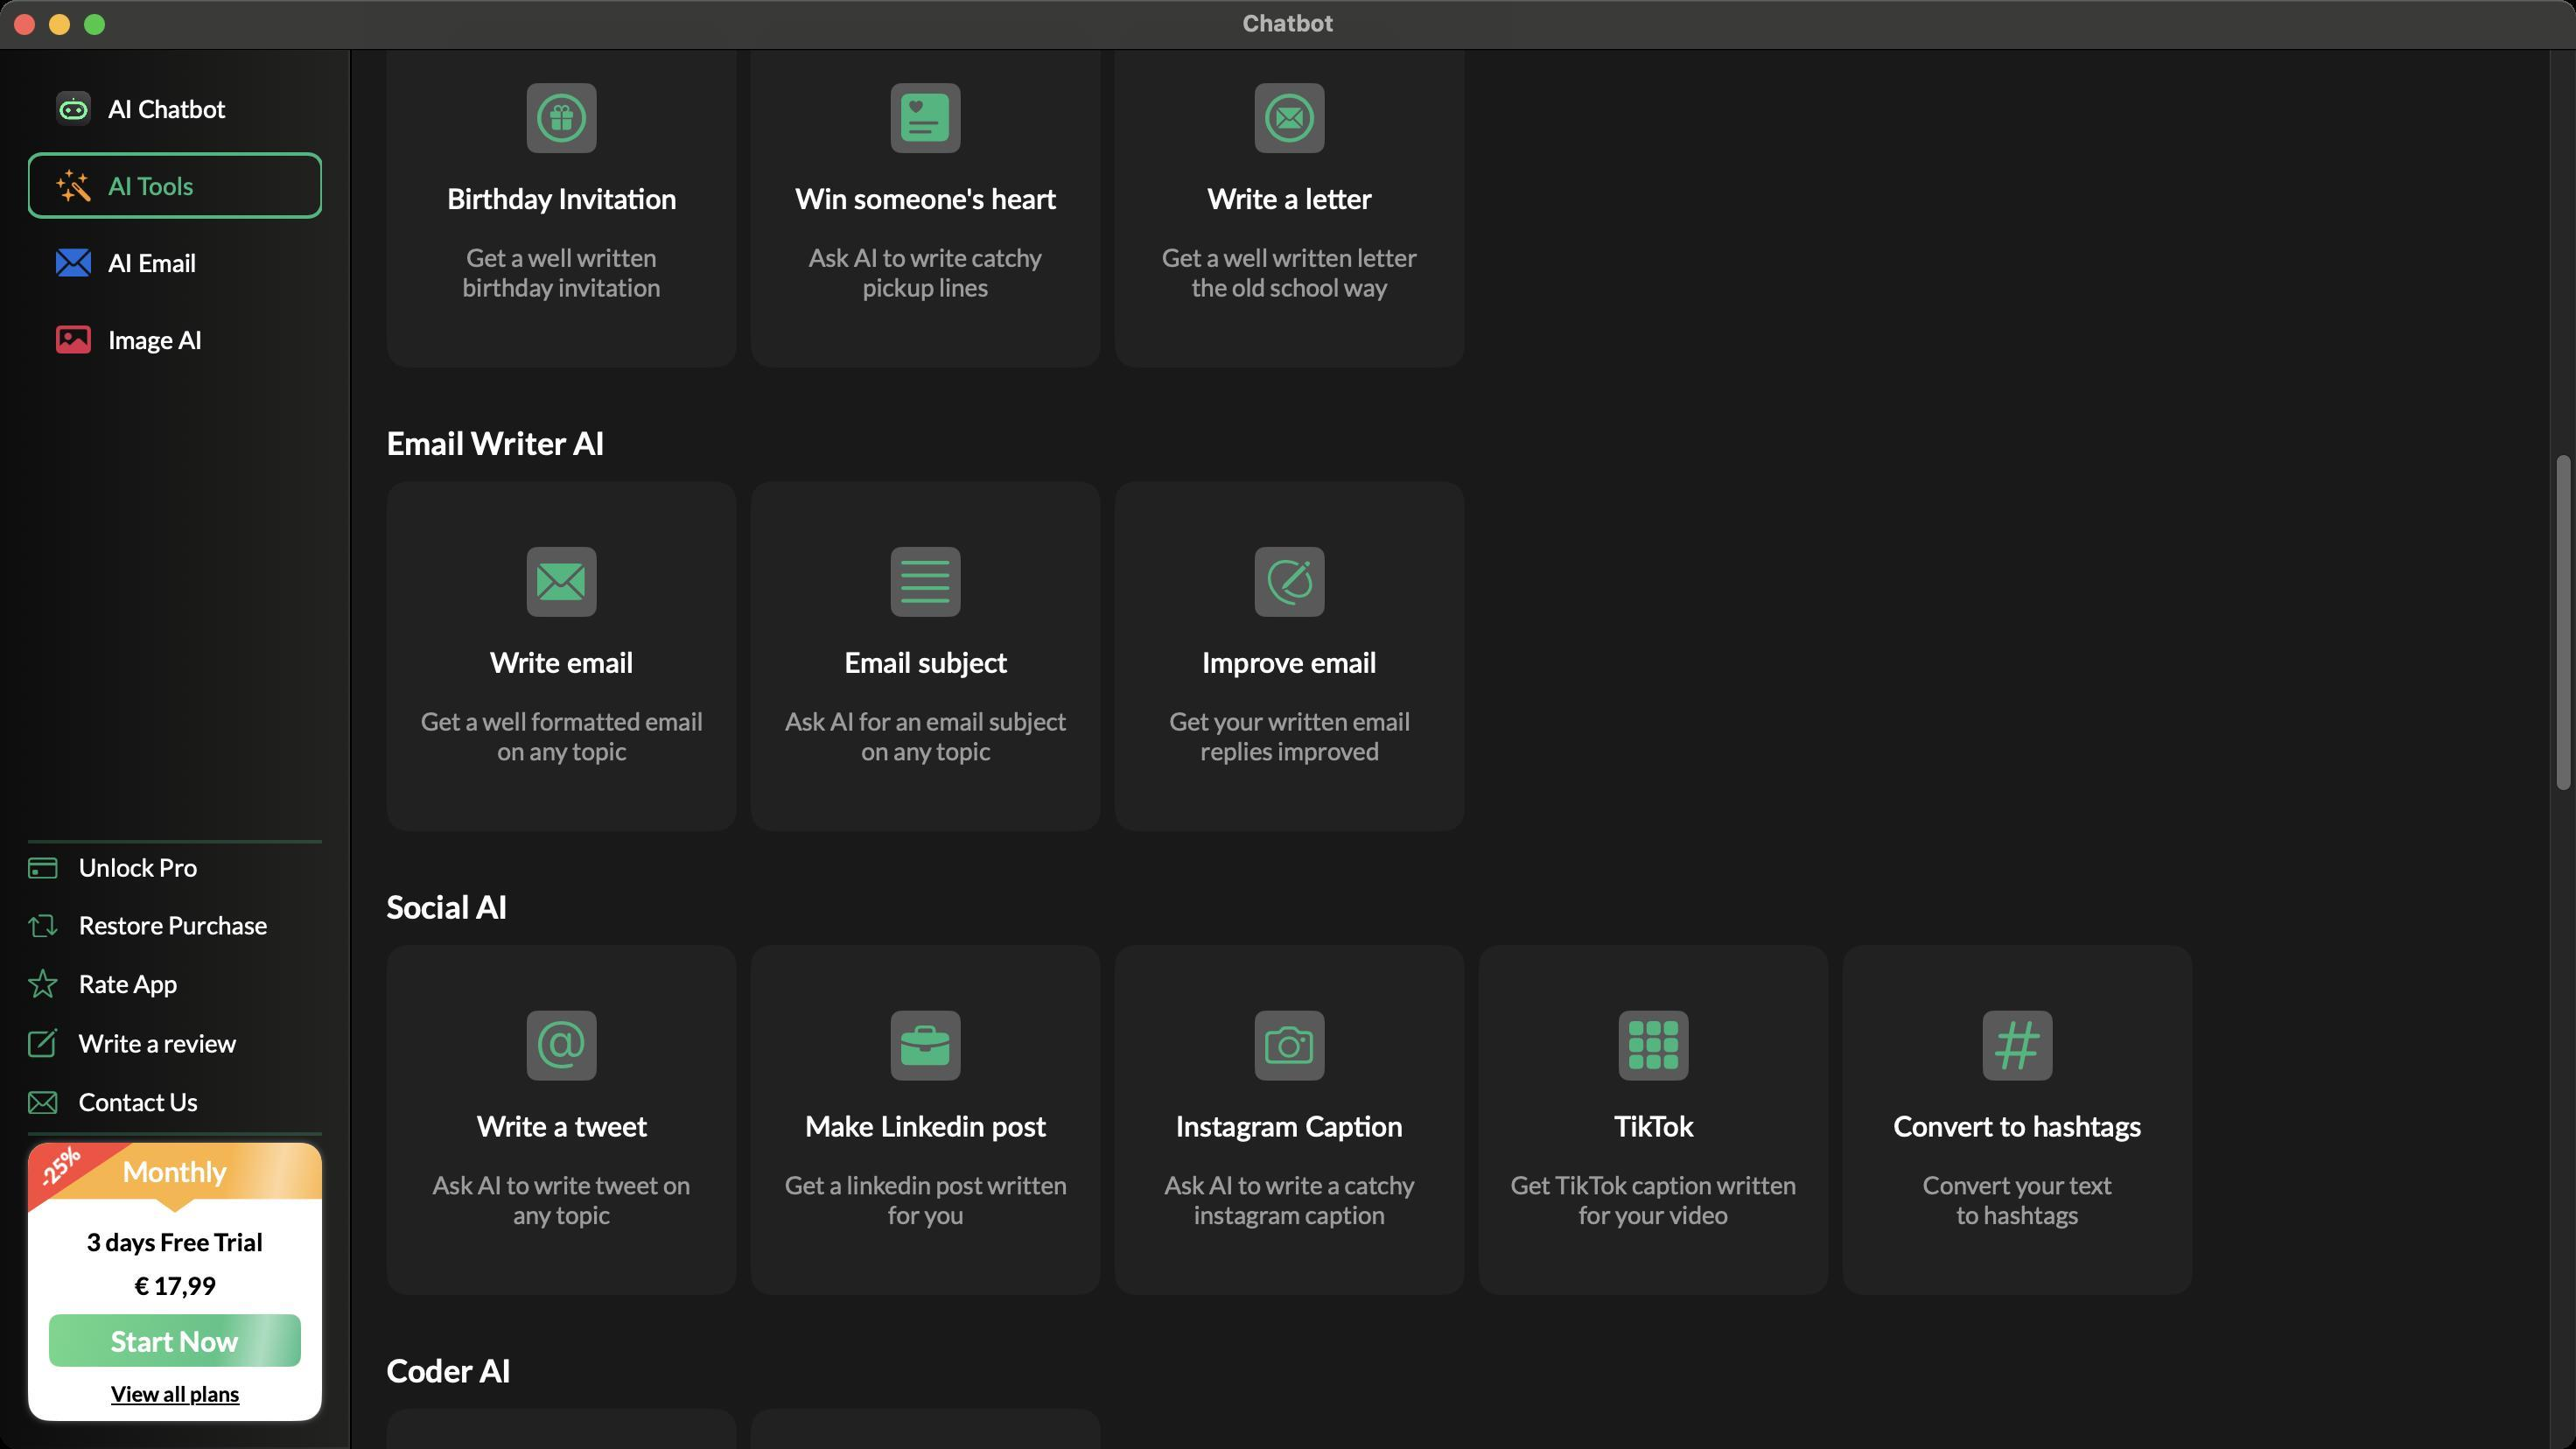
Accessibility tree:
{"name": "Chatbot", "role": "AXWindow", "description": null, "role_description": "standard window", "value": null, "position": "174.00;74.00", "size": "1472;828", "children": [{"name": null, "role": "AXSplitGroup", "description": null, "role_description": "split group", "value": null, "position": "0.00;28.00", "size": "1472;800", "children": [{"name": null, "role": "AXScrollArea", "description": null, "role_description": "scroll area", "value": null, "position": "0.00;28.00", "size": "200;800", "children": [{"name": null, "role": "AXTable", "description": null, "role_description": "table", "value": null, "position": "1.00;29.00", "size": "198;798", "children": [{"name": null, "role": "AXColumn", "description": null, "role_description": "column", "value": null, "position": "1.00;29.00", "size": "198;798", "children": []}]}]}, {"name": null, "role": "AXGroup", "description": null, "role_description": "group", "value": null, "position": "0.00;28.00", "size": "200;800", "children": [{"name": null, "role": "AXScrollArea", "description": null, "role_description": "scroll area", "value": null, "position": "16.00;44.00", "size": "168;428", "children": [{"name": null, "role": "AXImage", "description": "appiconsmall", "role_description": "image", "value": null, "position": "32.00;52.00", "size": "20;20", "children": []}, {"name": null, "role": "AXStaticText", "description": null, "role_description": "text", "value": "AI Chatbot", "position": "62.00;53.50", "size": "67;17", "children": []}, {"name": null, "role": "AXImage", "description": "aitools", "role_description": "image", "value": null, "position": "32.00;96.50", "size": "20;19", "children": []}, {"name": null, "role": "AXStaticText", "description": null, "role_description": "text", "value": "AI Tools", "position": "62.00;97.50", "size": "49;17", "children": []}, {"name": null, "role": "AXImage", "description": "aiemail", "role_description": "image", "value": null, "position": "32.00;142.00", "size": "20;16", "children": []}, {"name": null, "role": "AXStaticText", "description": null, "role_description": "text", "value": "AI Email", "position": "62.00;141.50", "size": "50;17", "children": []}, {"name": null, "role": "AXImage", "description": "imageai", "role_description": "image", "value": null, "position": "32.00;186.00", "size": "20;16", "children": []}, {"name": null, "role": "AXStaticText", "description": null, "role_description": "text", "value": "Image AI", "position": "62.00;185.50", "size": "54;17", "children": []}]}, {"name": null, "role": "AXImage", "description": "unlock", "role_description": "image", "value": null, "position": "16.00;489.50", "size": "17;12", "children": []}, {"name": null, "role": "AXStaticText", "description": null, "role_description": "text", "value": "Unlock Pro", "position": "45.00;487.16", "size": "68;17", "children": []}, {"name": null, "role": "AXImage", "description": "restore", "role_description": "image", "value": null, "position": "16.00;522.00", "size": "17;14", "children": []}, {"name": null, "role": "AXStaticText", "description": null, "role_description": "text", "value": "Restore Purchase", "position": "45.00;520.16", "size": "108;17", "children": []}, {"name": null, "role": "AXImage", "description": "star", "role_description": "image", "value": null, "position": "16.00;553.00", "size": "17;18", "children": []}, {"name": null, "role": "AXStaticText", "description": null, "role_description": "text", "value": "Rate App", "position": "45.00;553.49", "size": "56;17", "children": []}, {"name": null, "role": "AXImage", "description": "write review", "role_description": "image", "value": null, "position": "16.00;587.00", "size": "17;18", "children": []}, {"name": null, "role": "AXStaticText", "description": null, "role_description": "text", "value": "Write a review", "position": "45.00;587.50", "size": "90;17", "children": []}, {"name": null, "role": "AXImage", "description": "mail envelope", "role_description": "image", "value": null, "position": "16.00;623.00", "size": "17;14", "children": []}, {"name": null, "role": "AXStaticText", "description": null, "role_description": "text", "value": "Contact Us", "position": "45.00;621.18", "size": "68;17", "children": []}, {"name": null, "role": "AXStaticText", "description": null, "role_description": "text", "value": "-25%", "position": "18.80;651.80", "size": "30;30", "children": []}, {"name": null, "role": "AXStaticText", "description": null, "role_description": "text", "value": "Monthly", "position": "70.00;659.50", "size": "60;19", "children": []}, {"name": null, "role": "AXStaticText", "description": null, "role_description": "text", "value": "3 days Free Trial", "position": "49.50;701.00", "size": "101;17", "children": []}, {"name": null, "role": "AXStaticText", "description": null, "role_description": "text", "value": "€ 17,99", "position": "76.75;726.00", "size": "46;17", "children": []}, {"name": null, "role": "AXStaticText", "description": null, "role_description": "text", "value": "Start Now", "position": "63.50;756.50", "size": "73;19", "children": []}, {"name": null, "role": "AXStaticText", "description": null, "role_description": "text", "value": "View all plans", "position": "63.25;789.00", "size": "74;15", "children": []}]}, {"name": null, "role": "AXSplitter", "description": null, "role_description": "splitter", "value": 200.0, "position": "200.00;28.00", "size": "1;800", "children": []}, {"name": null, "role": "AXGroup", "description": null, "role_description": "group", "value": null, "position": "201.00;28.00", "size": "1271;800", "children": [{"name": null, "role": "AXScrollArea", "description": null, "role_description": "scroll area", "value": null, "position": "201.00;28.00", "size": "1271;800", "children": [{"name": null, "role": "AXImage", "description": "arrow.left", "role_description": "image", "value": null, "position": "221.00;-871.50", "size": "16;13", "children": []}, {"name": null, "role": "AXStaticText", "description": null, "role_description": "text", "value": "AI Tools", "position": "794.25;-879.50", "size": "86;29", "children": []}, {"name": null, "role": "AXStaticText", "description": null, "role_description": "text", "value": "Content Writer AI", "position": "221.00;-818.50", "size": "147;22", "children": []}, {"name": null, "role": "AXScrollArea", "description": null, "role_description": "scroll area", "value": null, "position": "221.00;-785.50", "size": "1216;200", "children": [{"name": null, "role": "AXImage", "description": "doc.text", "role_description": "image", "value": null, "position": "310.00;-742.00", "size": "22;28", "children": []}, {"name": null, "role": "AXImage", "description": "doc.plaintext.fill", "role_description": "image", "value": null, "position": "518.00;-742.00", "size": "22;28", "children": []}, {"name": null, "role": "AXImage", "description": "pencil.and.outline", "role_description": "image", "value": null, "position": "723.00;-741.50", "size": "28;27", "children": []}, {"name": null, "role": "AXStaticText", "description": null, "role_description": "text", "value": "Write a paragraph", "position": "257.25;-692.00", "size": "128;19", "children": []}, {"name": null, "role": "AXStaticText", "description": null, "role_description": "text", "value": "Summarise Text", "position": "473.25;-692.00", "size": "112;19", "children": []}, {"name": null, "role": "AXStaticText", "description": null, "role_description": "text", "value": "Improve Text Content", "position": "660.50;-692.00", "size": "153;19", "children": []}, {"name": null, "role": "AXStaticText", "description": null, "role_description": "text", "value": "Get paragraph written using AI", "position": "251.50;-657.00", "size": "139;34", "children": []}, {"name": null, "role": "AXStaticText", "description": null, "role_description": "text", "value": "Use AI to summarise text for you", "position": "451.50;-657.00", "size": "155;34", "children": []}, {"name": null, "role": "AXStaticText", "description": null, "role_description": "text", "value": "Get your content improved and well written", "position": "653.00;-657.00", "size": "168;34", "children": []}]}, {"name": null, "role": "AXStaticText", "description": null, "role_description": "text", "value": "Creator AI", "position": "221.00;-553.41", "size": "85;22", "children": []}, {"name": null, "role": "AXScrollArea", "description": null, "role_description": "scroll area", "value": null, "position": "221.00;-520.50", "size": "1216;200", "children": [{"name": null, "role": "AXImage", "description": "music.note.list", "role_description": "image", "value": null, "position": "307.00;-477.00", "size": "28;28", "children": []}, {"name": null, "role": "AXImage", "description": "text.book.closed.fill", "role_description": "image", "value": null, "position": "518.00;-477.00", "size": "22;28", "children": []}, {"name": null, "role": "AXImage", "description": "book.closed.fill", "role_description": "image", "value": null, "position": "726.00;-477.00", "size": "22;28", "children": []}, {"name": null, "role": "AXImage", "description": "film.fill", "role_description": "image", "value": null, "position": "931.00;-474.00", "size": "28;22", "children": []}, {"name": null, "role": "AXImage", "description": "square.on.square", "role_description": "image", "value": null, "position": "1139.00;-485.50", "size": "28;28", "children": []}, {"name": null, "role": "AXImage", "description": "rectangle.stack.fill", "role_description": "image", "value": null, "position": "1347.50;-468.50", "size": "27;28", "children": []}, {"name": null, "role": "AXStaticText", "description": null, "role_description": "text", "value": "Write Lyrics", "position": "279.00;-427.00", "size": "84;19", "children": []}, {"name": null, "role": "AXStaticText", "description": null, "role_description": "text", "value": "Write a poem", "position": "480.75;-427.00", "size": "96;19", "children": []}, {"name": null, "role": "AXStaticText", "description": null, "role_description": "text", "value": "Write a story", "position": "690.75;-427.00", "size": "92;19", "children": []}, {"name": null, "role": "AXStaticText", "description": null, "role_description": "text", "value": "Short Movie", "position": "901.50;-427.00", "size": "87;19", "children": []}, {"name": null, "role": "AXStaticText", "description": null, "role_description": "text", "value": "Write a screenplay", "position": "1087.25;-435.50", "size": "132;19", "children": []}, {"name": null, "role": "AXStaticText", "description": null, "role_description": "text", "value": "Write web series", "position": "1301.50;-418.50", "size": "119;19", "children": []}, {"name": null, "role": "AXStaticText", "description": null, "role_description": "text", "value": "Ask AI to write lyrics for any genre", "position": "246.25;-392.00", "size": "150;34", "children": []}, {"name": null, "role": "AXStaticText", "description": null, "role_description": "text", "value": "Get a poem written on any topic and genre", "position": "447.25;-392.00", "size": "164;34", "children": []}, {"name": null, "role": "AXStaticText", "description": null, "role_description": "text", "value": "Get well written stories for any genre", "position": "653.50;-392.00", "size": "167;34", "children": []}, {"name": null, "role": "AXStaticText", "description": null, "role_description": "text", "value": "Ask AI to write you a short movie", "position": "880.75;-392.00", "size": "128;34", "children": []}, {"name": null, "role": "AXStaticText", "description": null, "role_description": "text", "value": "Get a well written screenplay for your characters", "position": "1092.50;-400.50", "size": "121;51", "children": []}, {"name": null, "role": "AXStaticText", "description": null, "role_description": "text", "value": "Ask AI to write a web series", "position": "1277.00;-383.50", "size": "168;17", "children": []}]}, {"name": null, "role": "AXStaticText", "description": null, "role_description": "text", "value": "Business AI", "position": "221.00;-288.33", "size": "92;22", "children": []}, {"name": null, "role": "AXScrollArea", "description": null, "role_description": "scroll area", "value": null, "position": "221.00;-255.00", "size": "1216;200", "children": [{"name": null, "role": "AXImage", "description": "megaphone.fill", "role_description": "image", "value": null, "position": "307.00;-211.00", "size": "28;27", "children": []}, {"name": null, "role": "AXImage", "description": "lightbulb.fill", "role_description": "image", "value": null, "position": "521.00;-203.00", "size": "16;28", "children": []}, {"name": null, "role": "AXImage", "description": "text.below.photo.fill", "role_description": "image", "value": null, "position": "725.50;-211.50", "size": "23;28", "children": []}, {"name": null, "role": "AXImage", "description": "person.fill.questionmark", "role_description": "image", "value": null, "position": "931.00;-209.50", "size": "28;24", "children": []}, {"name": null, "role": "AXImage", "description": "network", "role_description": "image", "value": null, "position": "1139.00;-211.50", "size": "28;28", "children": []}, {"name": null, "role": "AXImage", "description": "envelope.circle.fill", "role_description": "image", "value": null, "position": "1347.00;-211.50", "size": "28;28", "children": []}, {"name": null, "role": "AXStaticText", "description": null, "role_description": "text", "value": "Promote a product", "position": "254.75;-161.50", "size": "132;19", "children": []}, {"name": null, "role": "AXStaticText", "description": null, "role_description": "text", "value": "Startup Ideas", "position": "482.50;-153.00", "size": "93;19", "children": []}, {"name": null, "role": "AXStaticText", "description": null, "role_description": "text", "value": "Name a product", "position": "680.25;-161.50", "size": "114;19", "children": []}, {"name": null, "role": "AXStaticText", "description": null, "role_description": "text", "value": "Write business bio", "position": "879.50;-161.50", "size": "131;19", "children": []}, {"name": null, "role": "AXStaticText", "description": null, "role_description": "text", "value": "Social media promotion", "position": "1069.75;-161.50", "size": "166;19", "children": []}, {"name": null, "role": "AXStaticText", "description": null, "role_description": "text", "value": "Job opening email", "position": "1297.25;-161.50", "size": "128;19", "children": []}, {"name": null, "role": "AXStaticText", "description": null, "role_description": "text", "value": "Ask AI how to promote your product", "position": "249.50;-126.50", "size": "143;34", "children": []}, {"name": null, "role": "AXStaticText", "description": null, "role_description": "text", "value": "Get startup ideas from AI", "position": "452.00;-118.00", "size": "154;17", "children": []}, {"name": null, "role": "AXStaticText", "description": null, "role_description": "text", "value": "Give specifications and get a product name", "position": "654.50;-126.50", "size": "165;34", "children": []}, {"name": null, "role": "AXStaticText", "description": null, "role_description": "text", "value": "Ask AI to write a business bio for you", "position": "865.75;-126.50", "size": "158;34", "children": []}, {"name": null, "role": "AXStaticText", "description": null, "role_description": "text", "value": "Get help promoting your product on social media", "position": "1076.75;-126.50", "size": "152;34", "children": []}, {"name": null, "role": "AXStaticText", "description": null, "role_description": "text", "value": "Ask AI to write job opening email", "position": "1303.50;-126.50", "size": "115;34", "children": []}]}, {"name": null, "role": "AXStaticText", "description": null, "role_description": "text", "value": "Helper AI", "position": "221.00;-23.24", "size": "78;22", "children": []}, {"name": null, "role": "AXScrollArea", "description": null, "role_description": "scroll area", "value": null, "position": "221.00;10.00", "size": "1216;200", "children": [{"name": null, "role": "AXImage", "description": "gift.circle", "role_description": "image", "value": null, "position": "307.00;53.50", "size": "28;28", "children": []}, {"name": null, "role": "AXImage", "description": "heart.text.square.fill", "role_description": "image", "value": null, "position": "515.00;53.50", "size": "28;28", "children": []}, {"name": null, "role": "AXImage", "description": "envelope.circle", "role_description": "image", "value": null, "position": "723.00;53.50", "size": "28;28", "children": []}, {"name": null, "role": "AXStaticText", "description": null, "role_description": "text", "value": "Birthday Invitation", "position": "255.25;103.50", "size": "132;19", "children": []}, {"name": null, "role": "AXStaticText", "description": null, "role_description": "text", "value": "Win someone's heart", "position": "454.25;103.50", "size": "150;19", "children": []}, {"name": null, "role": "AXStaticText", "description": null, "role_description": "text", "value": "Write a letter", "position": "690.00;103.50", "size": "94;19", "children": []}, {"name": null, "role": "AXStaticText", "description": null, "role_description": "text", "value": "Get a well written birthday invitation", "position": "264.00;138.50", "size": "114;34", "children": []}, {"name": null, "role": "AXStaticText", "description": null, "role_description": "text", "value": "Ask AI to write catchy pickup lines", "position": "461.00;138.50", "size": "136;34", "children": []}, {"name": null, "role": "AXStaticText", "description": null, "role_description": "text", "value": "Get a well written letter the old school way", "position": "662.50;138.50", "size": "149;34", "children": []}]}, {"name": null, "role": "AXStaticText", "description": null, "role_description": "text", "value": "Email Writer AI", "position": "221.00;241.84", "size": "126;22", "children": []}, {"name": null, "role": "AXScrollArea", "description": null, "role_description": "scroll area", "value": null, "position": "221.00;275.00", "size": "1216;200", "children": [{"name": null, "role": "AXImage", "description": "envelope.fill", "role_description": "image", "value": null, "position": "307.00;322.00", "size": "28;21", "children": []}, {"name": null, "role": "AXImage", "description": "text.justify", "role_description": "image", "value": null, "position": "515.00;320.50", "size": "28;24", "children": []}, {"name": null, "role": "AXImage", "description": "pencil.and.outline", "role_description": "image", "value": null, "position": "723.00;319.00", "size": "28;27", "children": []}, {"name": null, "role": "AXStaticText", "description": null, "role_description": "text", "value": "Write email", "position": "280.00;368.50", "size": "82;19", "children": []}, {"name": null, "role": "AXStaticText", "description": null, "role_description": "text", "value": "Email subject", "position": "482.25;368.50", "size": "94;19", "children": []}, {"name": null, "role": "AXStaticText", "description": null, "role_description": "text", "value": "Improve email", "position": "687.00;368.50", "size": "100;19", "children": []}, {"name": null, "role": "AXStaticText", "description": null, "role_description": "text", "value": "Get a well formatted email on any topic", "position": "238.75;403.50", "size": "164;34", "children": []}, {"name": null, "role": "AXStaticText", "description": null, "role_description": "text", "value": "Ask AI for an email subject on any topic", "position": "447.25;403.50", "size": "164;34", "children": []}, {"name": null, "role": "AXStaticText", "description": null, "role_description": "text", "value": "Get your written email replies improved", "position": "666.75;403.50", "size": "140;34", "children": []}]}, {"name": null, "role": "AXStaticText", "description": null, "role_description": "text", "value": "Social AI", "position": "221.00;506.93", "size": "70;22", "children": []}, {"name": null, "role": "AXScrollArea", "description": null, "role_description": "scroll area", "value": null, "position": "221.00;540.00", "size": "1216;200", "children": [{"name": null, "role": "AXImage", "description": "at", "role_description": "image", "value": null, "position": "307.50;583.50", "size": "27;28", "children": []}, {"name": null, "role": "AXImage", "description": "briefcase.fill", "role_description": "image", "value": null, "position": "515.00;586.00", "size": "28;23", "children": []}, {"name": null, "role": "AXImage", "description": "camera", "role_description": "image", "value": null, "position": "723.00;586.50", "size": "28;22", "children": []}, {"name": null, "role": "AXImage", "description": "square.grid.3x3.fill", "role_description": "image", "value": null, "position": "931.00;583.50", "size": "28;28", "children": []}, {"name": null, "role": "AXImage", "description": "number", "role_description": "image", "value": null, "position": "1140.00;583.50", "size": "26;28", "children": []}, {"name": null, "role": "AXStaticText", "description": null, "role_description": "text", "value": "Write a tweet", "position": "272.25;633.50", "size": "98;19", "children": []}, {"name": null, "role": "AXStaticText", "description": null, "role_description": "text", "value": "Make Linkedin post", "position": "460.00;633.50", "size": "138;19", "children": []}, {"name": null, "role": "AXStaticText", "description": null, "role_description": "text", "value": "Instagram Caption", "position": "672.00;633.50", "size": "130;19", "children": []}, {"name": null, "role": "AXStaticText", "description": null, "role_description": "text", "value": "TikTok", "position": "922.25;633.50", "size": "46;19", "children": []}, {"name": null, "role": "AXStaticText", "description": null, "role_description": "text", "value": "Convert to hashtags", "position": "1082.00;633.50", "size": "142;19", "children": []}, {"name": null, "role": "AXStaticText", "description": null, "role_description": "text", "value": "Ask AI to write tweet on any topic", "position": "246.00;668.50", "size": "150;34", "children": []}, {"name": null, "role": "AXStaticText", "description": null, "role_description": "text", "value": "Get a linkedin post written for you", "position": "446.75;668.50", "size": "164;34", "children": []}, {"name": null, "role": "AXStaticText", "description": null, "role_description": "text", "value": "Ask AI to write a catchy instagram caption", "position": "664.00;668.50", "size": "146;34", "children": []}, {"name": null, "role": "AXStaticText", "description": null, "role_description": "text", "value": "Get TikTok caption written for your video", "position": "862.00;668.50", "size": "166;34", "children": []}, {"name": null, "role": "AXStaticText", "description": null, "role_description": "text", "value": "Convert your text to hashtags", "position": "1097.50;668.50", "size": "111;34", "children": []}]}, {"name": null, "role": "AXStaticText", "description": null, "role_description": "text", "value": "Coder AI", "position": "221.00;772.02", "size": "72;22", "children": []}, {"name": null, "role": "AXScrollArea", "description": null, "role_description": "scroll area", "value": null, "position": "221.00;805.00", "size": "1216;200", "children": [{"name": null, "role": "AXImage", "description": "chevron.left.forwardslash.chevron.right", "role_description": "image", "value": null, "position": "307.00;853.00", "size": "28;19", "children": []}, {"name": null, "role": "AXImage", "description": "doc.viewfinder", "role_description": "image", "value": null, "position": "515.00;857.00", "size": "28;28", "children": []}, {"name": null, "role": "AXStaticText", "description": null, "role_description": "text", "value": "Write", "position": "300.75;898.50", "size": "40;19", "children": []}, {"name": null, "role": "AXStaticText", "description": null, "role_description": "text", "value": "Explain", "position": "503.25;907.00", "size": "52;19", "children": []}, {"name": null, "role": "AXStaticText", "description": null, "role_description": "text", "value": "Ask AI to write a piece of code", "position": "251.75;933.50", "size": "138;34", "children": []}, {"name": null, "role": "AXStaticText", "description": null, "role_description": "text", "value": "Get code explained to you", "position": "450.00;942.00", "size": "158;17", "children": []}]}, {"name": null, "role": "AXStaticText", "description": null, "role_description": "text", "value": "Foodie AI", "position": "221.00;1037.10", "size": "77;22", "children": []}, {"name": null, "role": "AXScrollArea", "description": null, "role_description": "scroll area", "value": null, "position": "221.00;1070.00", "size": "1216;200", "children": [{"name": null, "role": "AXImage", "description": "book.circle.fill", "role_description": "image", "value": null, "position": "307.00;1113.50", "size": "28;28", "children": []}, {"name": null, "role": "AXImage", "description": "list.bullet.rectangle.fill", "role_description": "image", "value": null, "position": "515.00;1116.50", "size": "28;22", "children": []}, {"name": null, "role": "AXImage", "description": "leaf.fill", "role_description": "image", "value": null, "position": "723.00;1115.50", "size": "28;24", "children": []}, {"name": null, "role": "AXImage", "description": "calendar.circle.fill", "role_description": "image", "value": null, "position": "931.00;1113.50", "size": "28;28", "children": []}, {"name": null, "role": "AXStaticText", "description": null, "role_description": "text", "value": "Recipe", "position": "297.25;1163.50", "size": "48;19", "children": []}, {"name": null, "role": "AXStaticText", "description": null, "role_description": "text", "value": "Ingredients", "position": "489.25;1163.50", "size": "80;19", "children": []}, {"name": null, "role": "AXStaticText", "description": null, "role_description": "text", "value": "Meal Plan", "position": "702.00;1163.50", "size": "70;19", "children": []}, {"name": null, "role": "AXStaticText", "description": null, "role_description": "text", "value": "Intermittent Fasting", "position": "875.25;1163.50", "size": "140;19", "children": []}, {"name": null, "role": "AXStaticText", "description": null, "role_description": "text", "value": "Get a recipe for your ingredients", "position": "257.00;1198.50", "size": "128;34", "children": []}, {"name": null, "role": "AXStaticText", "description": null, "role_description": "text", "value": "Ask ingredients for your recipe", "position": "469.50;1198.50", "size": "119;34", "children": []}, {"name": null, "role": "AXStaticText", "description": null, "role_description": "text", "value": "Get a meal plan written for your needs", "position": "654.00;1198.50", "size": "166;34", "children": []}, {"name": null, "role": "AXStaticText", "description": null, "role_description": "text", "value": "Ask AI to make schedules for intermittent fasting", "position": "866.75;1198.50", "size": "156;34", "children": []}]}, {"name": null, "role": "AXStaticText", "description": null, "role_description": "text", "value": "Entertainer AI", "position": "221.00;1302.19", "size": "115;22", "children": []}, {"name": null, "role": "AXScrollArea", "description": null, "role_description": "scroll area", "value": null, "position": "221.00;1335.50", "size": "1216;200", "children": [{"name": null, "role": "AXImage", "description": "face.smiling.inverse", "role_description": "image", "value": null, "position": "307.00;1379.00", "size": "28;28", "children": []}, {"name": null, "role": "AXImage", "description": "j.circle.fill", "role_description": "image", "value": null, "position": "515.00;1387.50", "size": "28;28", "children": []}, {"name": null, "role": "AXImage", "description": "mic.circle.fill", "role_description": "image", "value": null, "position": "723.00;1379.00", "size": "28;28", "children": []}, {"name": null, "role": "AXImage", "description": "sparkles.rectangle.stack.fill", "role_description": "image", "value": null, "position": "931.50;1379.00", "size": "27;28", "children": []}, {"name": null, "role": "AXStaticText", "description": null, "role_description": "text", "value": "Convert to emojis", "position": "258.25;1429.00", "size": "126;19", "children": []}, {"name": null, "role": "AXStaticText", "description": null, "role_description": "text", "value": "Joke", "position": "512.75;1437.50", "size": "32;19", "children": []}, {"name": null, "role": "AXStaticText", "description": null, "role_description": "text", "value": "Standup Comedy", "position": "676.25;1429.00", "size": "122;19", "children": []}, {"name": null, "role": "AXStaticText", "description": null, "role_description": "text", "value": "Prank Video", "position": "902.00;1429.00", "size": "86;19", "children": []}, {"name": null, "role": "AXStaticText", "description": null, "role_description": "text", "value": "Get your text converted to emojis", "position": "246.75;1464.00", "size": "148;34", "children": []}, {"name": null, "role": "AXStaticText", "description": null, "role_description": "text", "value": "Ask AI to write a joke", "position": "464.75;1472.50", "size": "128;17", "children": []}, {"name": null, "role": "AXStaticText", "description": null, "role_description": "text", "value": "Get a standup comedy script", "position": "693.00;1464.00", "size": "88;34", "children": []}, {"name": null, "role": "AXStaticText", "description": null, "role_description": "text", "value": "Write ideas for your next prank video", "position": "867.50;1464.00", "size": "155;34", "children": []}]}, {"name": null, "role": "AXStaticText", "description": null, "role_description": "text", "value": "Professor AI", "position": "221.00;1567.27", "size": "100;22", "children": []}, {"name": null, "role": "AXScrollArea", "description": null, "role_description": "scroll area", "value": null, "position": "221.00;1600.50", "size": "1216;200", "children": [{"name": null, "role": "AXImage", "description": "book.fill", "role_description": "image", "value": null, "position": "307.00;1647.00", "size": "28;22", "children": []}, {"name": null, "role": "AXImage", "description": "globe.americas.fill", "role_description": "image", "value": null, "position": "515.00;1644.00", "size": "28;28", "children": []}, {"name": null, "role": "AXImage", "description": "pencil.line", "role_description": "image", "value": null, "position": "723.00;1646.00", "size": "28;24", "children": []}, {"name": null, "role": "AXStaticText", "description": null, "role_description": "text", "value": "Summarise Book", "position": "261.75;1694.00", "size": "118;19", "children": []}, {"name": null, "role": "AXStaticText", "description": null, "role_description": "text", "value": "General Knowledge", "position": "459.50;1694.00", "size": "139;19", "children": []}, {"name": null, "role": "AXStaticText", "description": null, "role_description": "text", "value": "Write an essay", "position": "685.00;1694.00", "size": "104;19", "children": []}, {"name": null, "role": "AXStaticText", "description": null, "role_description": "text", "value": "Give a book name and ask for its summary", "position": "241.25;1729.00", "size": "160;34", "children": []}, {"name": null, "role": "AXStaticText", "description": null, "role_description": "text", "value": "Improve your general knowledge", "position": "471.25;1729.00", "size": "116;34", "children": []}, {"name": null, "role": "AXStaticText", "description": null, "role_description": "text", "value": "Ask AI to write essay on any topic", "position": "663.00;1729.00", "size": "148;34", "children": []}]}, {"name": null, "role": "AXStaticText", "description": null, "role_description": "text", "value": "Translator AI", "position": "221.00;1832.36", "size": "105;22", "children": []}, {"name": null, "role": "AXScrollArea", "description": null, "role_description": "scroll area", "value": null, "position": "221.00;1865.50", "size": "1216;200", "children": [{"name": null, "role": "AXImage", "description": "globe.asia.australia.fill", "role_description": "image", "value": null, "position": "307.00;1917.50", "size": "28;28", "children": []}, {"name": null, "role": "AXStaticText", "description": null, "role_description": "text", "value": "Translate", "position": "289.00;1967.50", "size": "64;19", "children": []}, {"name": null, "role": "AXStaticText", "description": null, "role_description": "text", "value": "Get your texts translated", "position": "244.75;2002.50", "size": "152;17", "children": []}]}, {"name": null, "role": "AXStaticText", "description": null, "role_description": "text", "value": "Dream Interpreter AI", "position": "221.00;2097.45", "size": "172;22", "children": []}, {"name": null, "role": "AXScrollArea", "description": null, "role_description": "scroll area", "value": null, "position": "221.00;2130.50", "size": "1216;200", "children": [{"name": null, "role": "AXImage", "description": "zzz", "role_description": "image", "value": null, "position": "309.50;2174.00", "size": "23;28", "children": []}, {"name": null, "role": "AXStaticText", "description": null, "role_description": "text", "value": "Dream", "position": "297.25;2224.00", "size": "48;19", "children": []}, {"name": null, "role": "AXStaticText", "description": null, "role_description": "text", "value": "Ask AI to interpret your dreams", "position": "262.75;2259.00", "size": "116;34", "children": []}]}, {"name": null, "role": "AXScrollBar", "description": null, "role_description": "scroll bar", "value": 0.38052208835341367, "position": "1457.00;28.00", "size": "15;800", "children": [{"name": null, "role": "AXValueIndicator", "description": null, "role_description": "value indicator", "value": 0.38052208835341367, "position": "1457.00;259.00", "size": "15;194", "children": []}, {"name": null, "role": "AXButton", "description": null, "role_description": "increment arrow button", "value": null, "position": "1457.00;28.00", "size": "0;0", "children": []}, {"name": null, "role": "AXButton", "description": null, "role_description": "decrement arrow button", "value": null, "position": "1457.00;28.00", "size": "0;0", "children": []}, {"name": null, "role": "AXButton", "description": null, "role_description": "increment page button", "value": null, "position": "1457.00;453.00", "size": "15;375", "children": []}, {"name": null, "role": "AXButton", "description": null, "role_description": "decrement page button", "value": null, "position": "1457.00;28.00", "size": "15;231", "children": []}]}]}]}]}, {"name": null, "role": "AXButton", "description": null, "role_description": "close button", "value": null, "position": "7.00;6.00", "size": "14;16", "children": []}, {"name": null, "role": "AXButton", "description": null, "role_description": "full screen button", "value": null, "position": "47.00;6.00", "size": "14;16", "children": [{"name": null, "role": "AXGroup", "description": null, "role_description": "group", "value": null, "position": "47.00;6.00", "size": "14;16", "children": [{"name": null, "role": "AXGroup", "description": null, "role_description": "group", "value": null, "position": "47.00;6.00", "size": "14;16", "children": []}]}]}, {"name": null, "role": "AXButton", "description": null, "role_description": "minimize button", "value": null, "position": "27.00;6.00", "size": "14;16", "children": []}, {"name": null, "role": "AXStaticText", "description": null, "role_description": "text", "value": "Chatbot", "position": "708.00;5.00", "size": "57;16", "children": []}]}